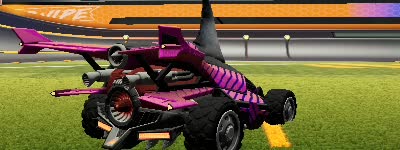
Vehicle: aftershock